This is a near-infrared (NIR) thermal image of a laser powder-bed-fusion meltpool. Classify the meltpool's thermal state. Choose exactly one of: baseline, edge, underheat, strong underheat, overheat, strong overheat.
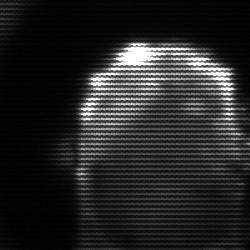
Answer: baseline